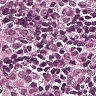
Metastatic tissue present: yes